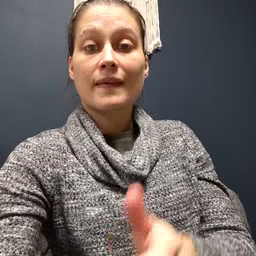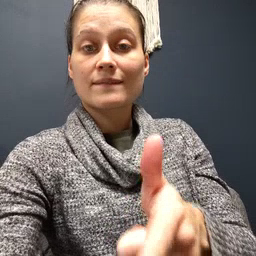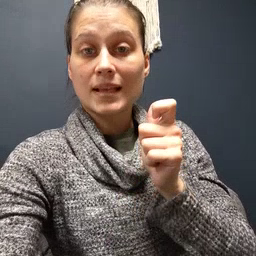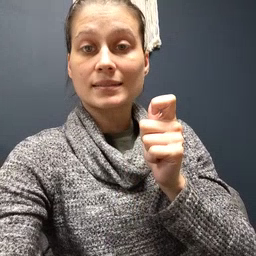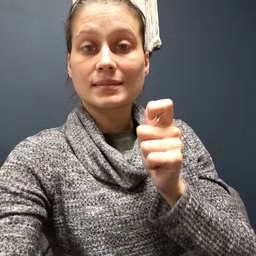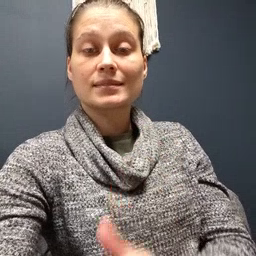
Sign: fast